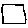
Label: square